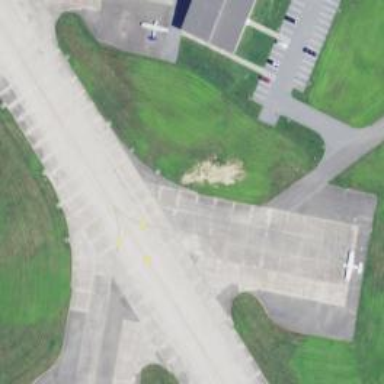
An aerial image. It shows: Image of taxiway at airport.